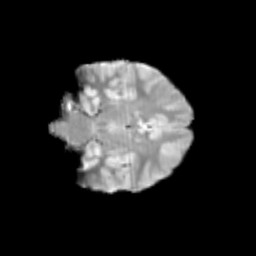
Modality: T2w
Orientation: coronal
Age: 10
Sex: male
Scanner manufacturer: siemens
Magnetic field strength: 3 T
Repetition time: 3.8 s
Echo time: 0.07 s